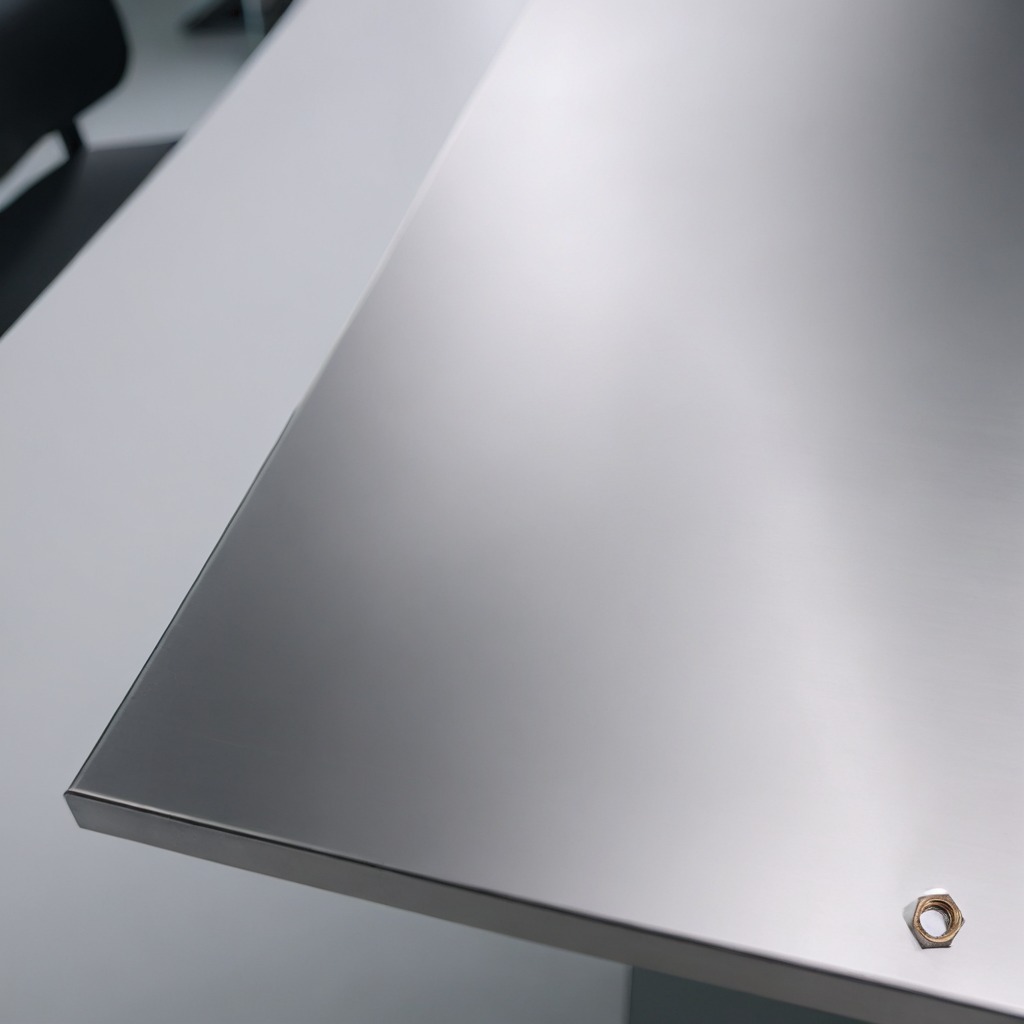
A metal nut is lying on the stainless steel table in a high-end prototyping lab.